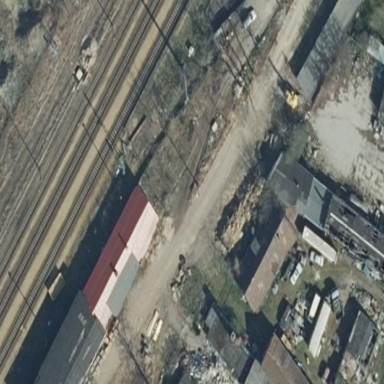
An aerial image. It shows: Loading ramp with paving stones by the railway.